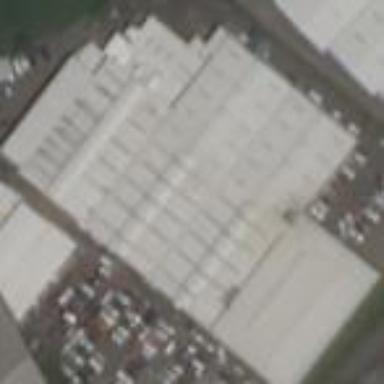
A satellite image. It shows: Building that houses car shop.